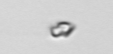
Label: Heterocapsa_rotundata